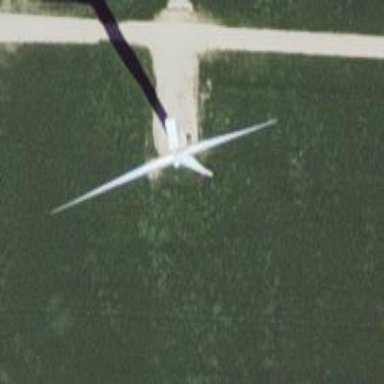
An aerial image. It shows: Wind generator powered by horizontal-axis wind turbine.